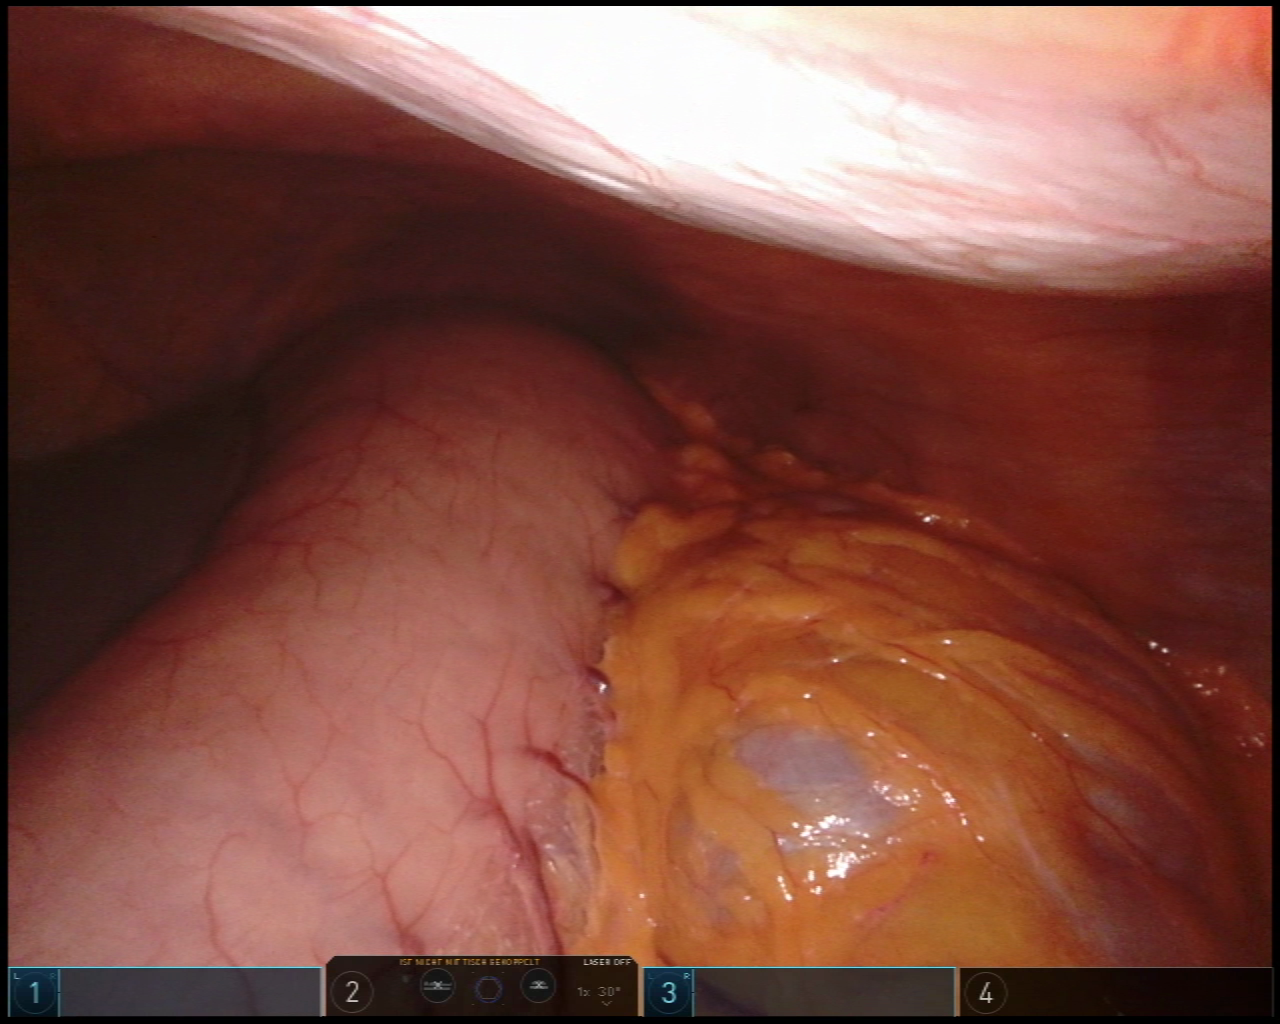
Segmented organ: stomach
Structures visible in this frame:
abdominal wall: yes
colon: yes
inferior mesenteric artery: no
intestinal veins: no
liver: yes
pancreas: no
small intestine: no
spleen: no
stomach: yes
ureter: no
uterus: no
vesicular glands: no